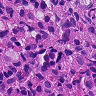
Metastatic tissue present: yes